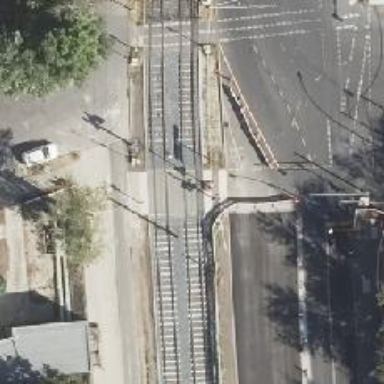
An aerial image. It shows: Tram crossing with traffic signals.